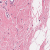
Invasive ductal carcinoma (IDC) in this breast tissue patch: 0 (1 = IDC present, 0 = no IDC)